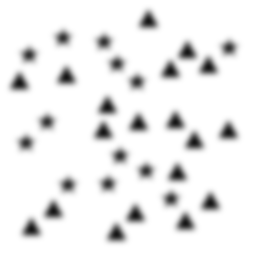
Squares: 0
Triangles: 19
Stars: 13
Total shapes: 32